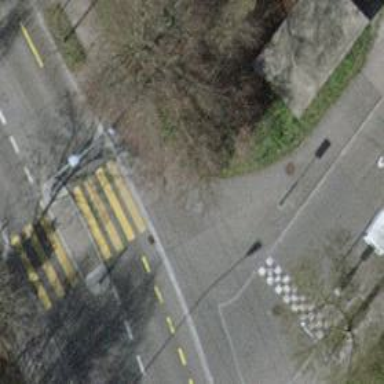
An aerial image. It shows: Sidewalk.